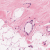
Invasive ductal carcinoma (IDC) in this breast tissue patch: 0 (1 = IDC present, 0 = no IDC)